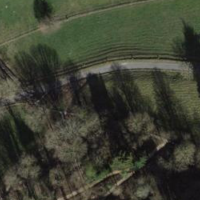
EUNIS habitat code: 41
Species observed at this site:
Carpinus betulus
Lamium galeobdolon